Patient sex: M
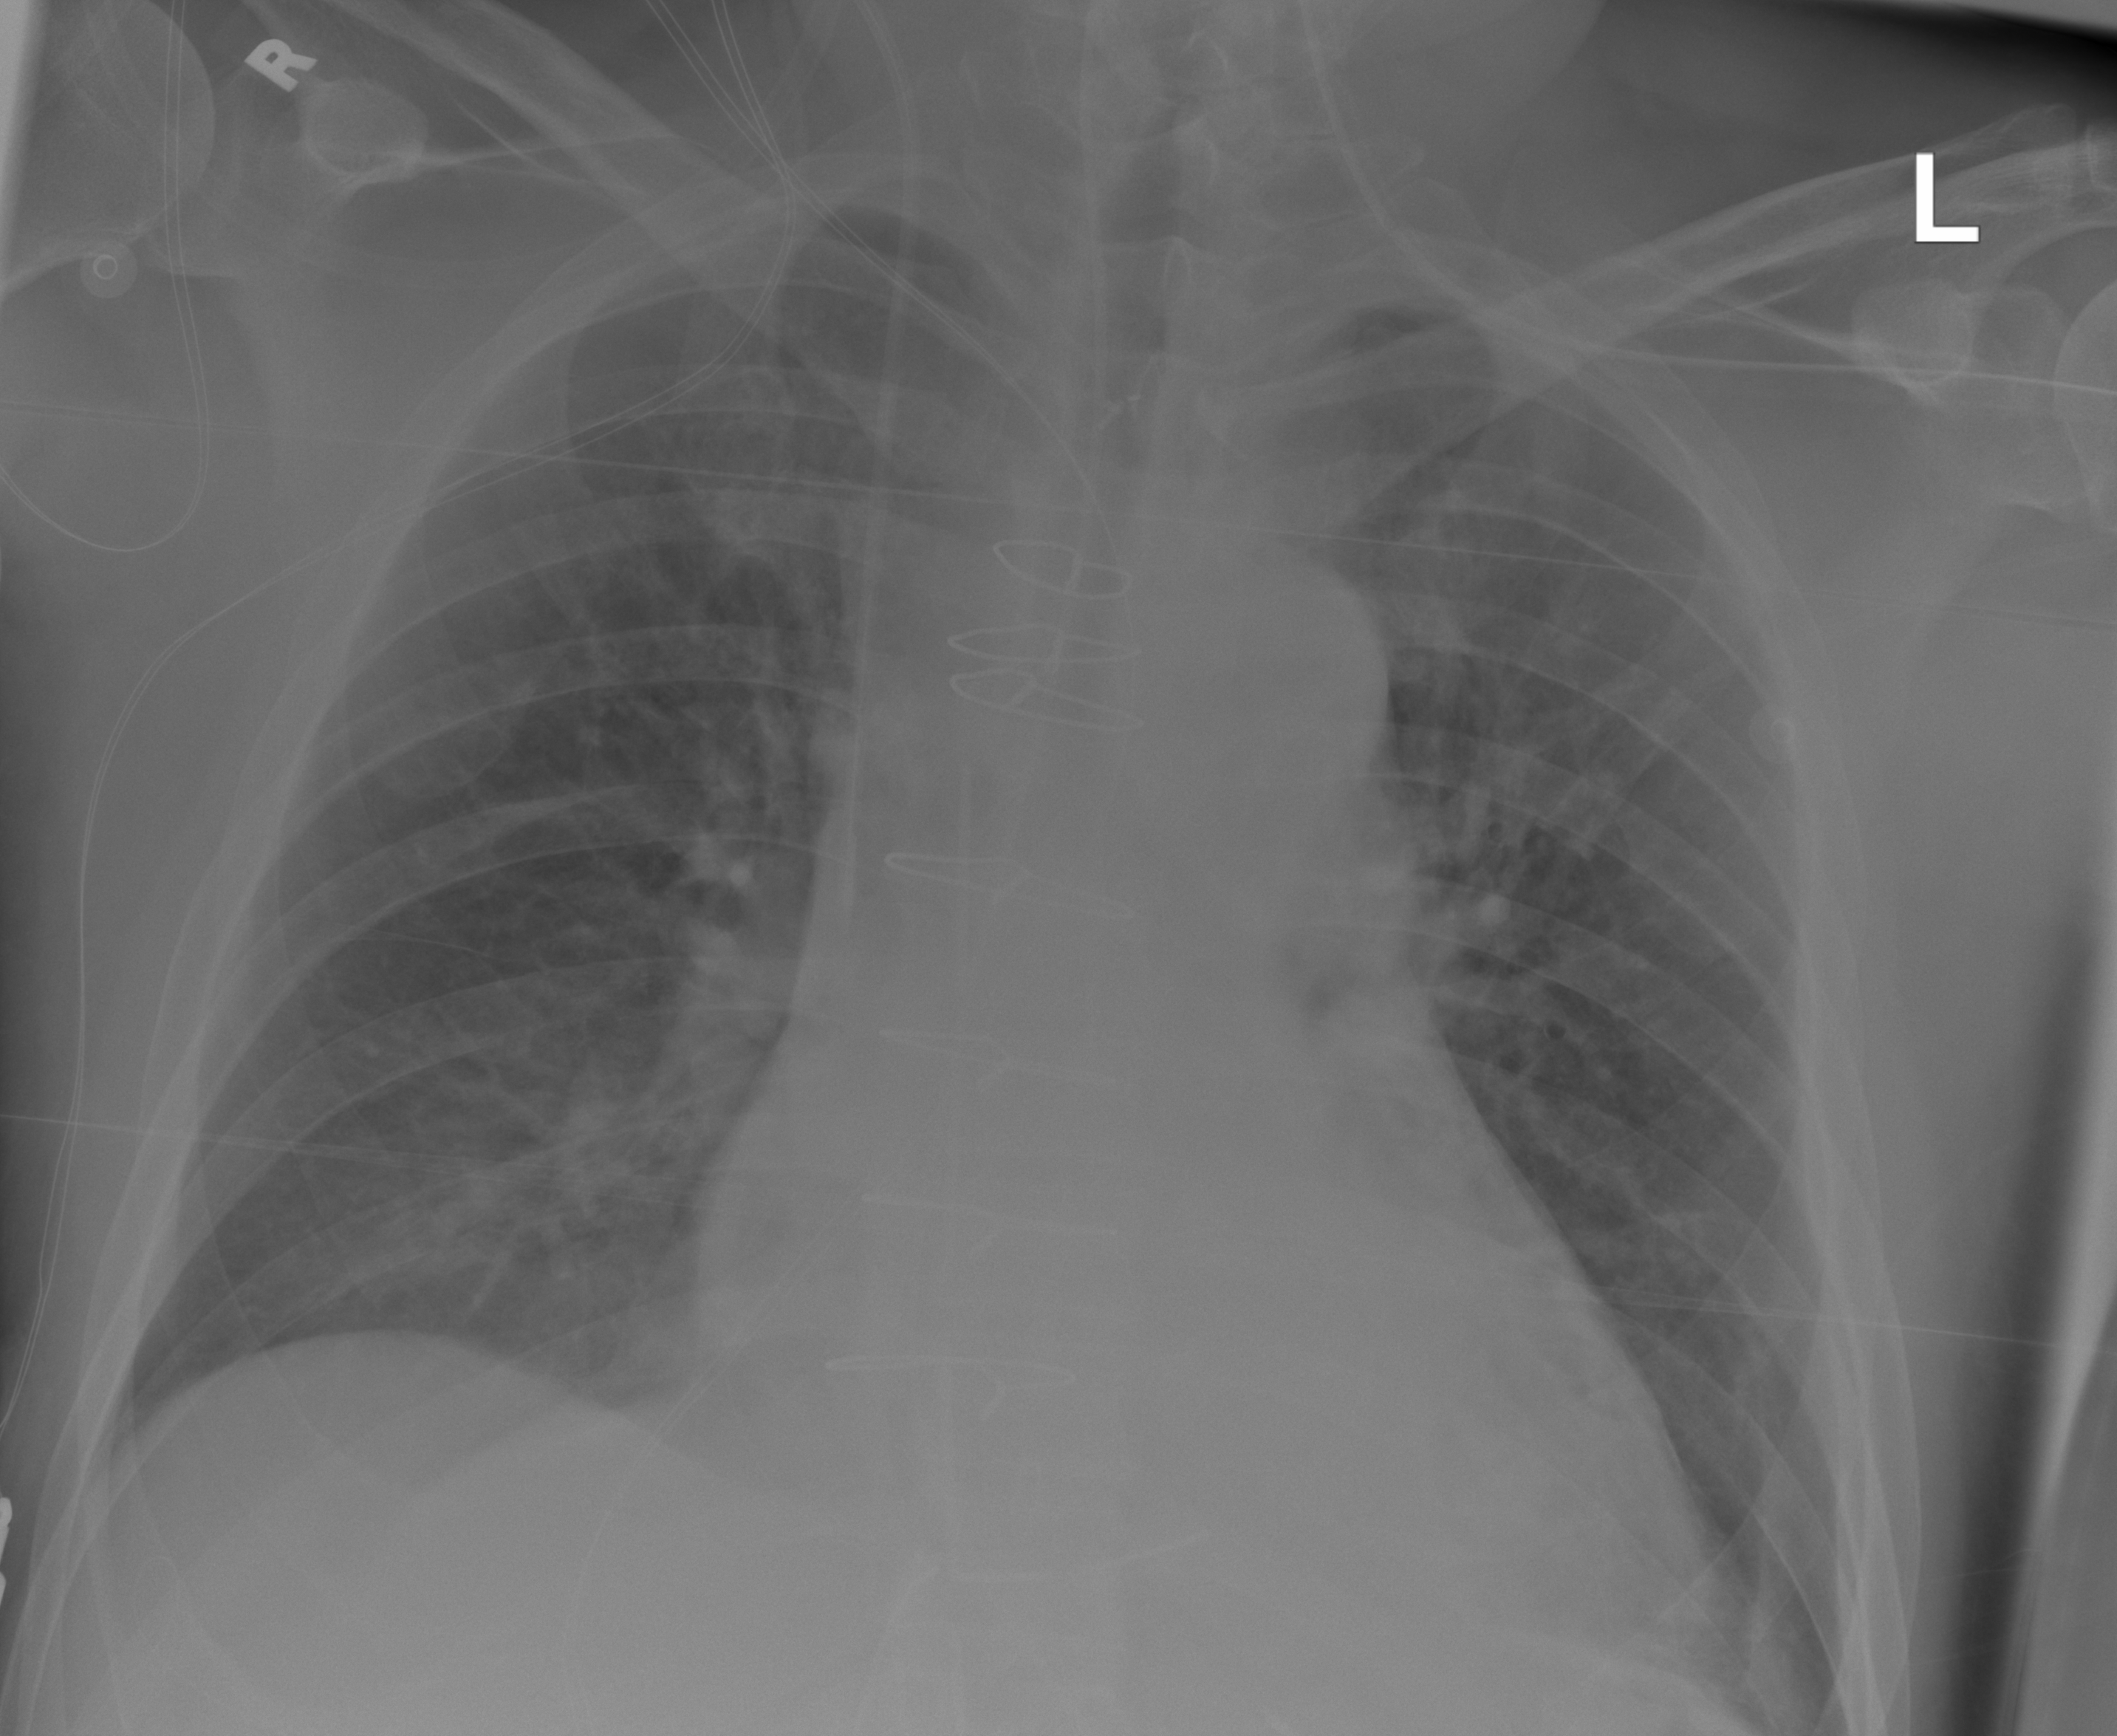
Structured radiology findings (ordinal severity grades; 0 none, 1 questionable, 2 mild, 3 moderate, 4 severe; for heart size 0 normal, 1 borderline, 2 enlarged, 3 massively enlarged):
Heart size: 2
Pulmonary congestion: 0
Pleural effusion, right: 0
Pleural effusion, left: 0
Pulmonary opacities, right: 0
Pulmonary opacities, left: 0
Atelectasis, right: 0
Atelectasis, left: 2